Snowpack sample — Snodgrass Mountain, Crested Butte, Colorado (2/4/25, 12:06 PM MST)
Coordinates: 38.923, -106.968
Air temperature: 35 °F
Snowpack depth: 80 cm
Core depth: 10 cm
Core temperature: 32 °F
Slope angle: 14°, slope face: 78°
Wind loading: low
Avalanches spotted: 0
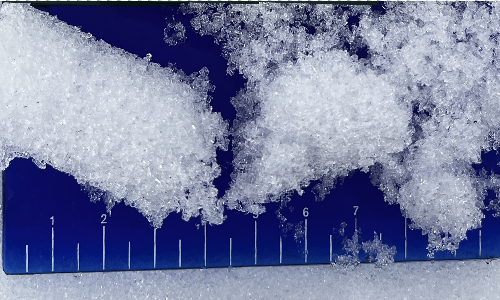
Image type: core
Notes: No avalanches nearby, unusually warm weather for the last month reported by residents, Collected 25 yards from treeline